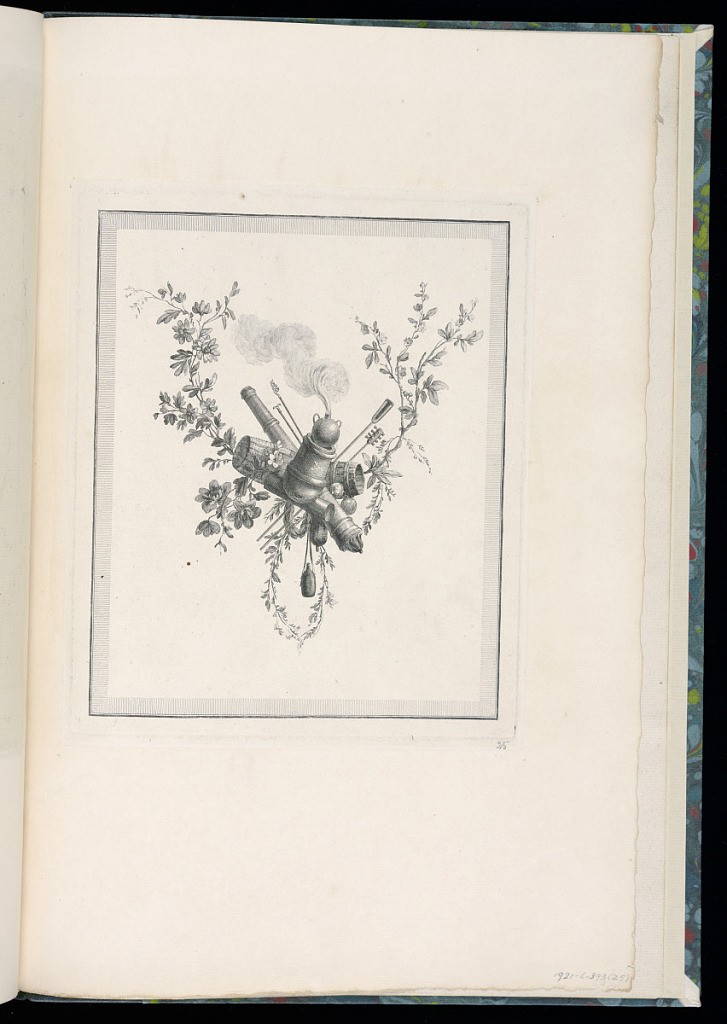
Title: Ornamental Trophy Design
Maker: Pierre Ranson, French, 1736–1786
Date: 1759–80
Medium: Etching and engraving on laid paper
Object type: Print
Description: Ornament design of a trophy with a smoking cannonball, cannon, powder flask and other military tools, framed by flowering branches with leaves, and a hanging festoon of leaves.